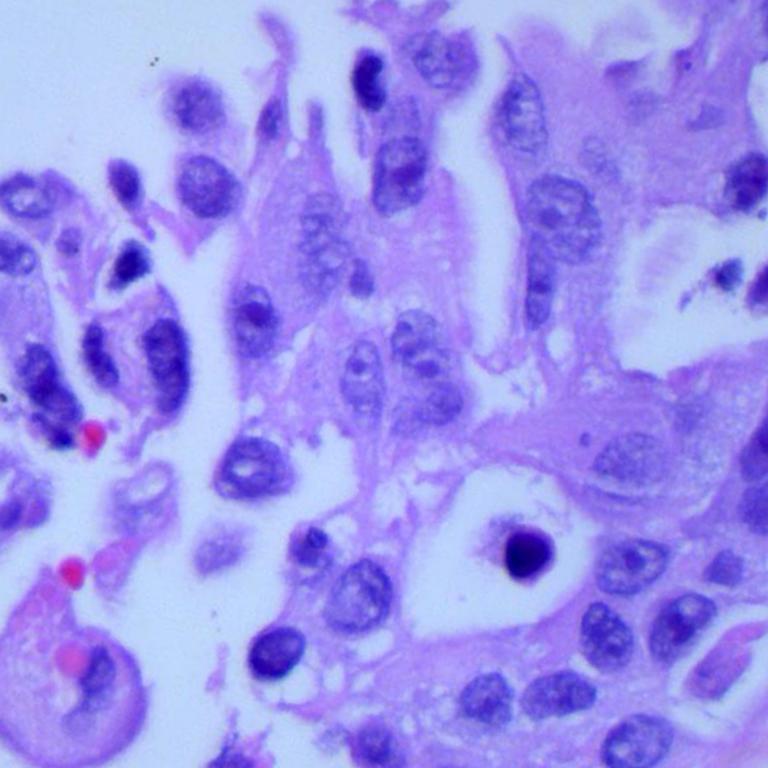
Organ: lung
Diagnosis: adenocarcinomas